Question: I am trying to position an element that has an equal distance from the top layout guide and the bottom layout guide. Is there a way to do this through the interface builder or programmatically?
One solution I can think of is to just make another view (with explicit constraints to the top/bottom layout guide) embedding that element, then centering the element within that view, but I was wondering if there was a way to do this through autolayout.

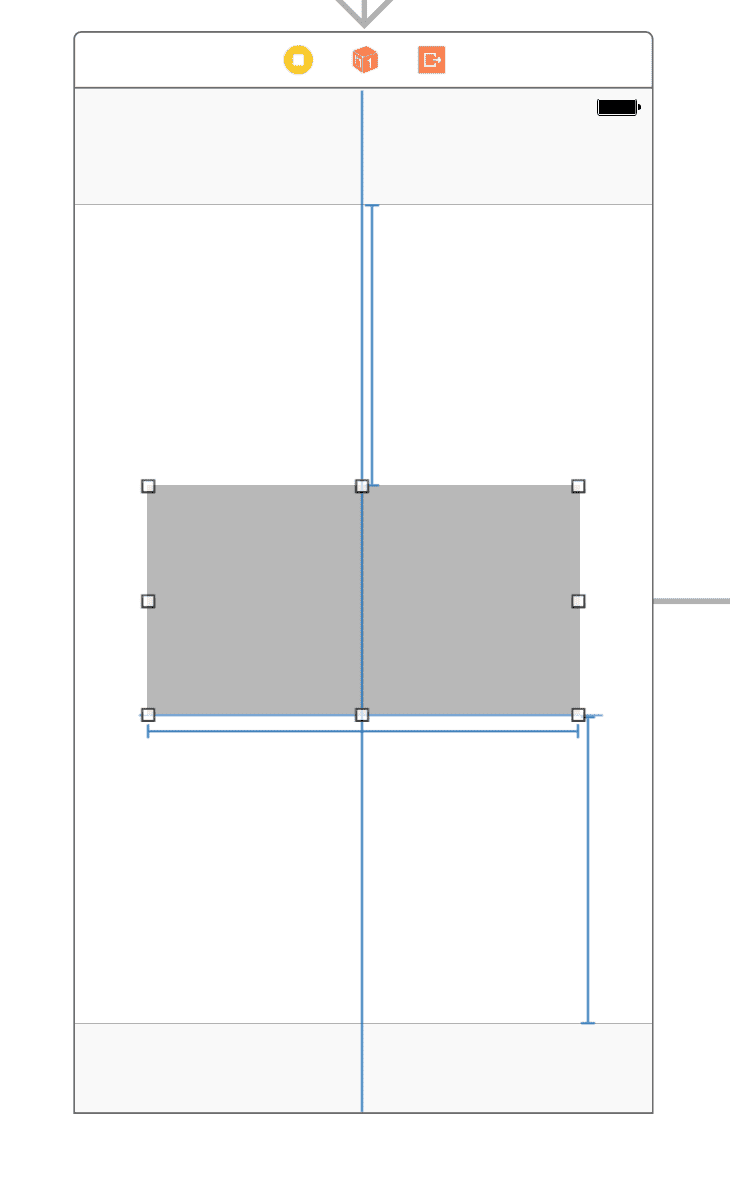
Answer: Add another 'UIView' with constraints with top and bottom layout guide. Then add your view as a subview and align vertically and horizontally.
<URL>
<URL>